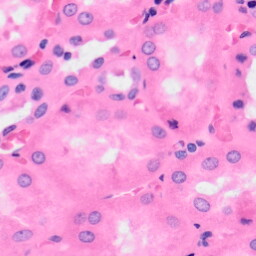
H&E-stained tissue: Kidney